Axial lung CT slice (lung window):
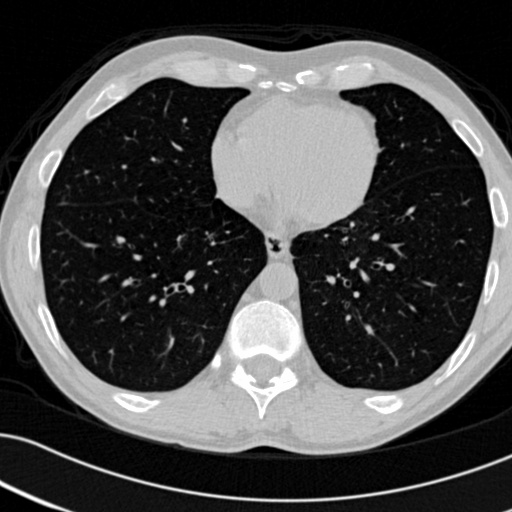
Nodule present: no